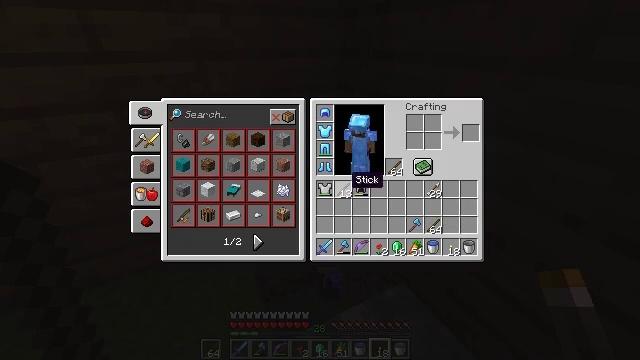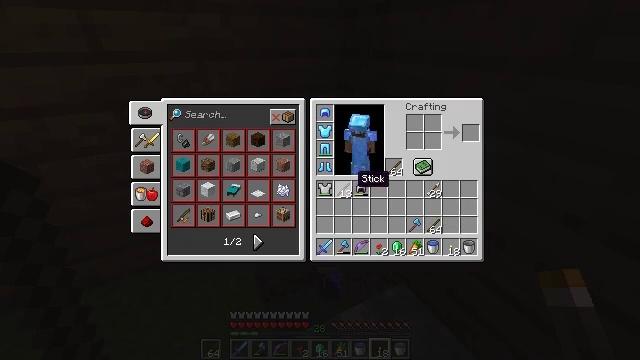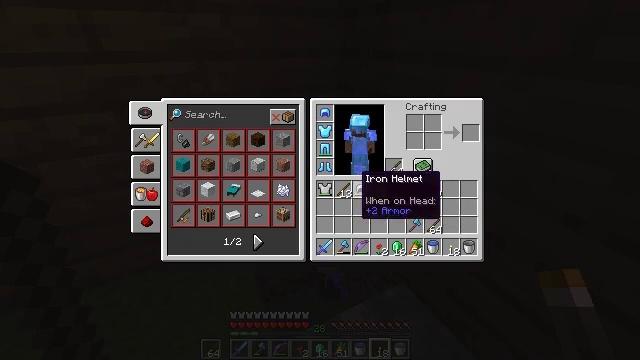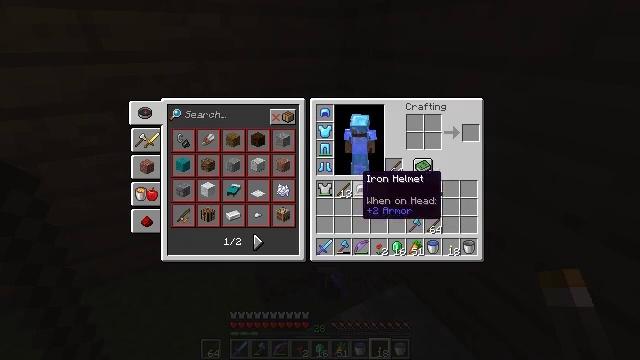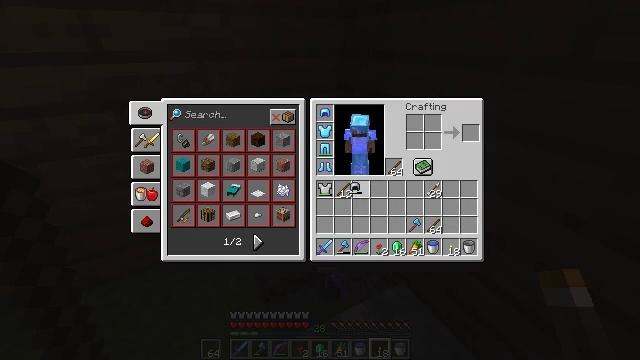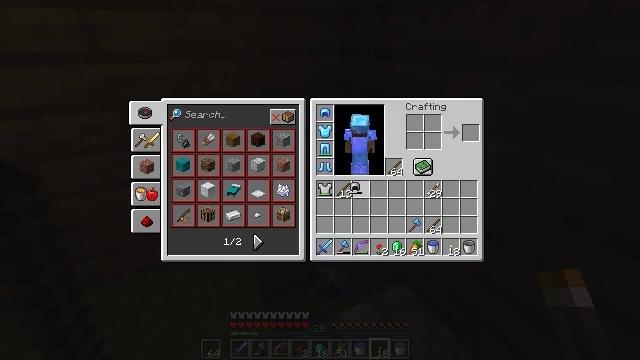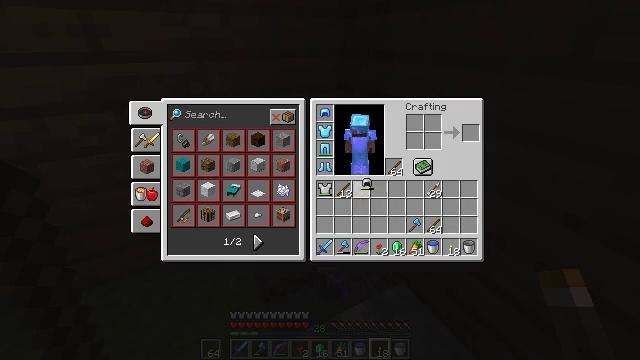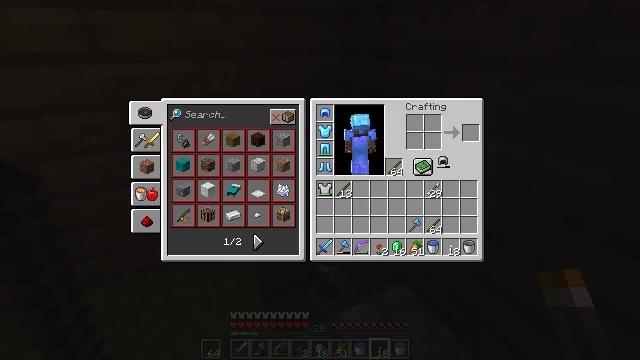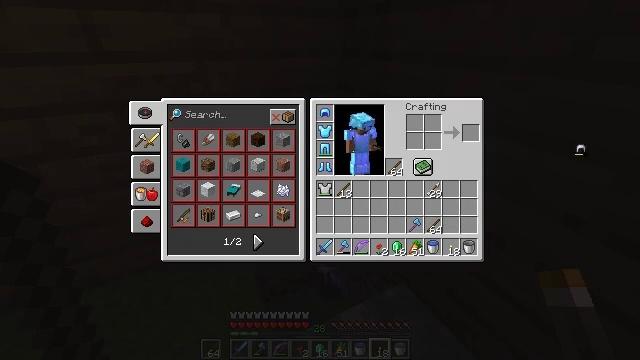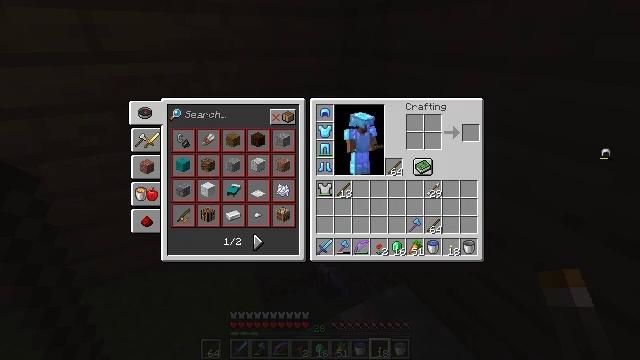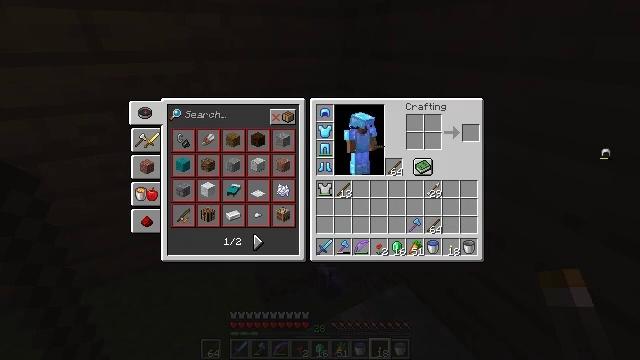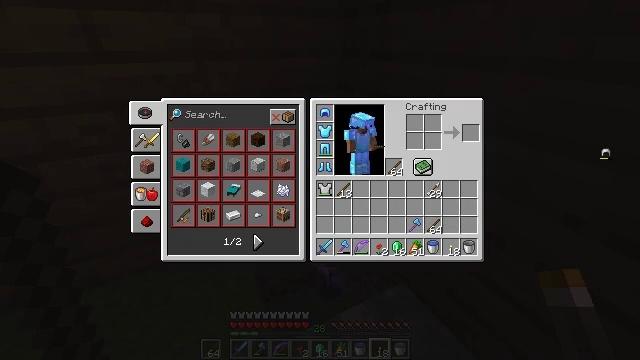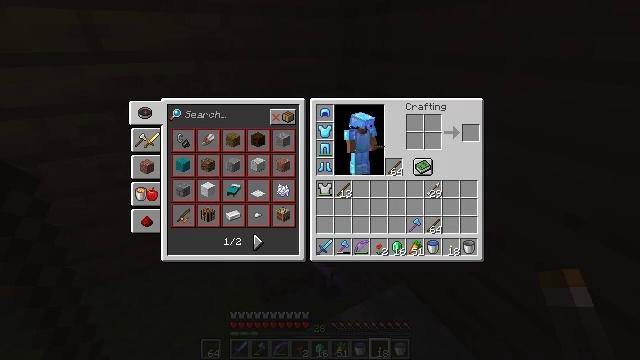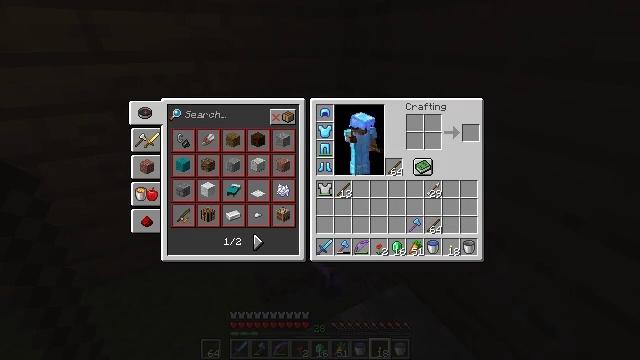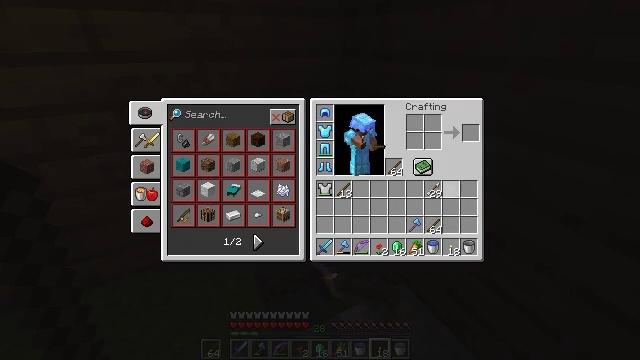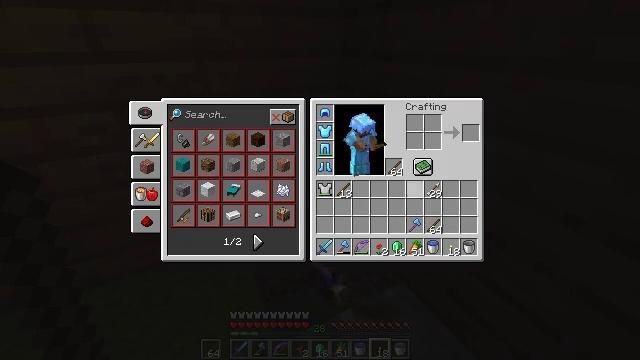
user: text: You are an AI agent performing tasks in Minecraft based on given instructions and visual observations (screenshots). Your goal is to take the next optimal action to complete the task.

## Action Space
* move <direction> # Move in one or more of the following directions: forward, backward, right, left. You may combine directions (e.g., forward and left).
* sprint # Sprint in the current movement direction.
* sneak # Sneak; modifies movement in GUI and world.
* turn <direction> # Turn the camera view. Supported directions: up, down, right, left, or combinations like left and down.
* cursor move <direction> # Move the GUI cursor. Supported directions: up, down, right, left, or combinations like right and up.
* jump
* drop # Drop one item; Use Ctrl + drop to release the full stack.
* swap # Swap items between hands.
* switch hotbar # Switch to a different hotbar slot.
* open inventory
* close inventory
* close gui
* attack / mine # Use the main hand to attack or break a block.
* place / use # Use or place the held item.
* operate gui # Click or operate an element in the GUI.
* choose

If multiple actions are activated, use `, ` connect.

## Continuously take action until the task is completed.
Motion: motion action
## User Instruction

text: Drop an iron helmet.
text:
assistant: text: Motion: no_op
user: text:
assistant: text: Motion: no_op
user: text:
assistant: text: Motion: no_op
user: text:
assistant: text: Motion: operate gui
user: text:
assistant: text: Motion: operate gui
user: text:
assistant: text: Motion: cursor move right
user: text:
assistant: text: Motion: cursor move right and up
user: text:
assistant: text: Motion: cursor move right and up
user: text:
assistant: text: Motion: cursor move right
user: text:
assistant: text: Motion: operate gui
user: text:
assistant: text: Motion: operate gui
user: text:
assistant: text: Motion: cursor move left
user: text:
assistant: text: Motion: cursor move left and down
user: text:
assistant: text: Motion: cursor move left and down
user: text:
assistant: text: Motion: cursor move left
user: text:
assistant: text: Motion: cursor move left
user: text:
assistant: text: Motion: cursor move left
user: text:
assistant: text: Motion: no_op